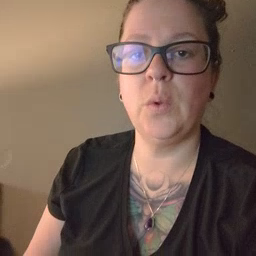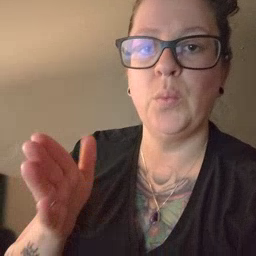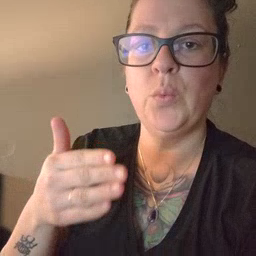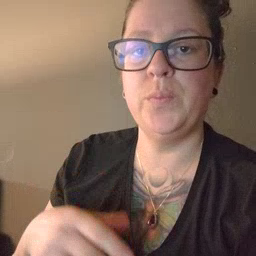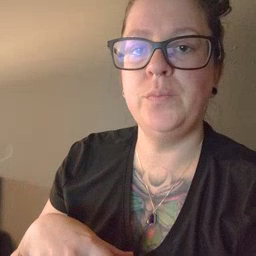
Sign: room